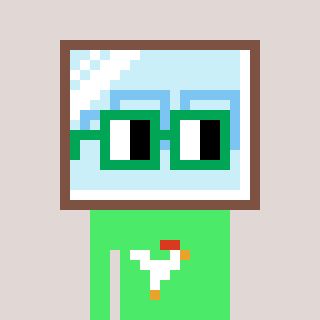
a pixel art character with square green glasses, a mirror-shaped head and a teal-colored body on a warm background